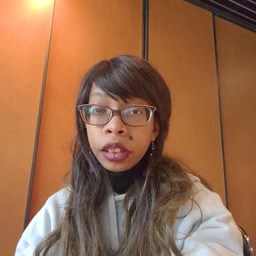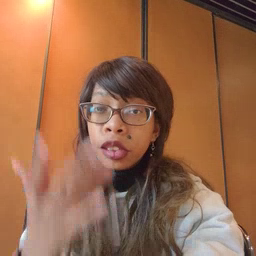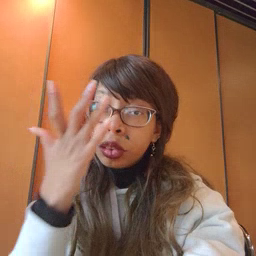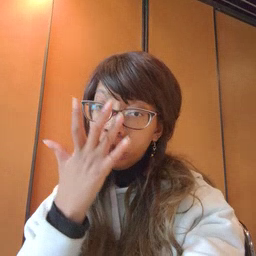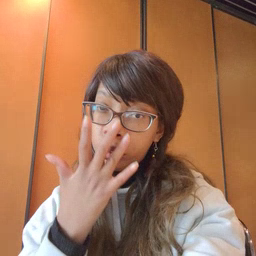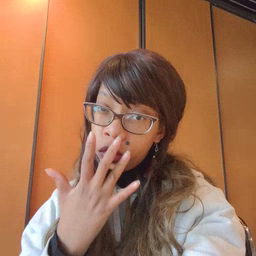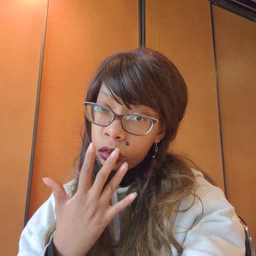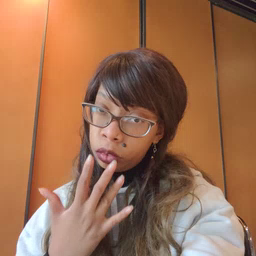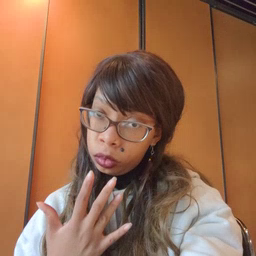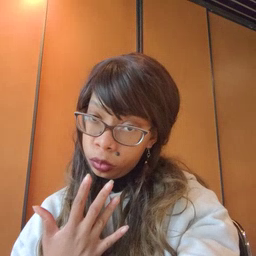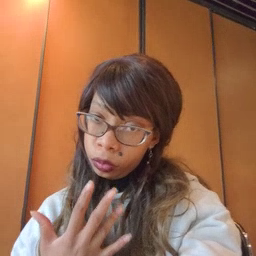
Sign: sad